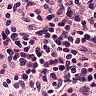
Metastatic tissue present: no